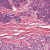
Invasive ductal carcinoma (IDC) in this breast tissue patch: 0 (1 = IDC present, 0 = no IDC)